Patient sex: M
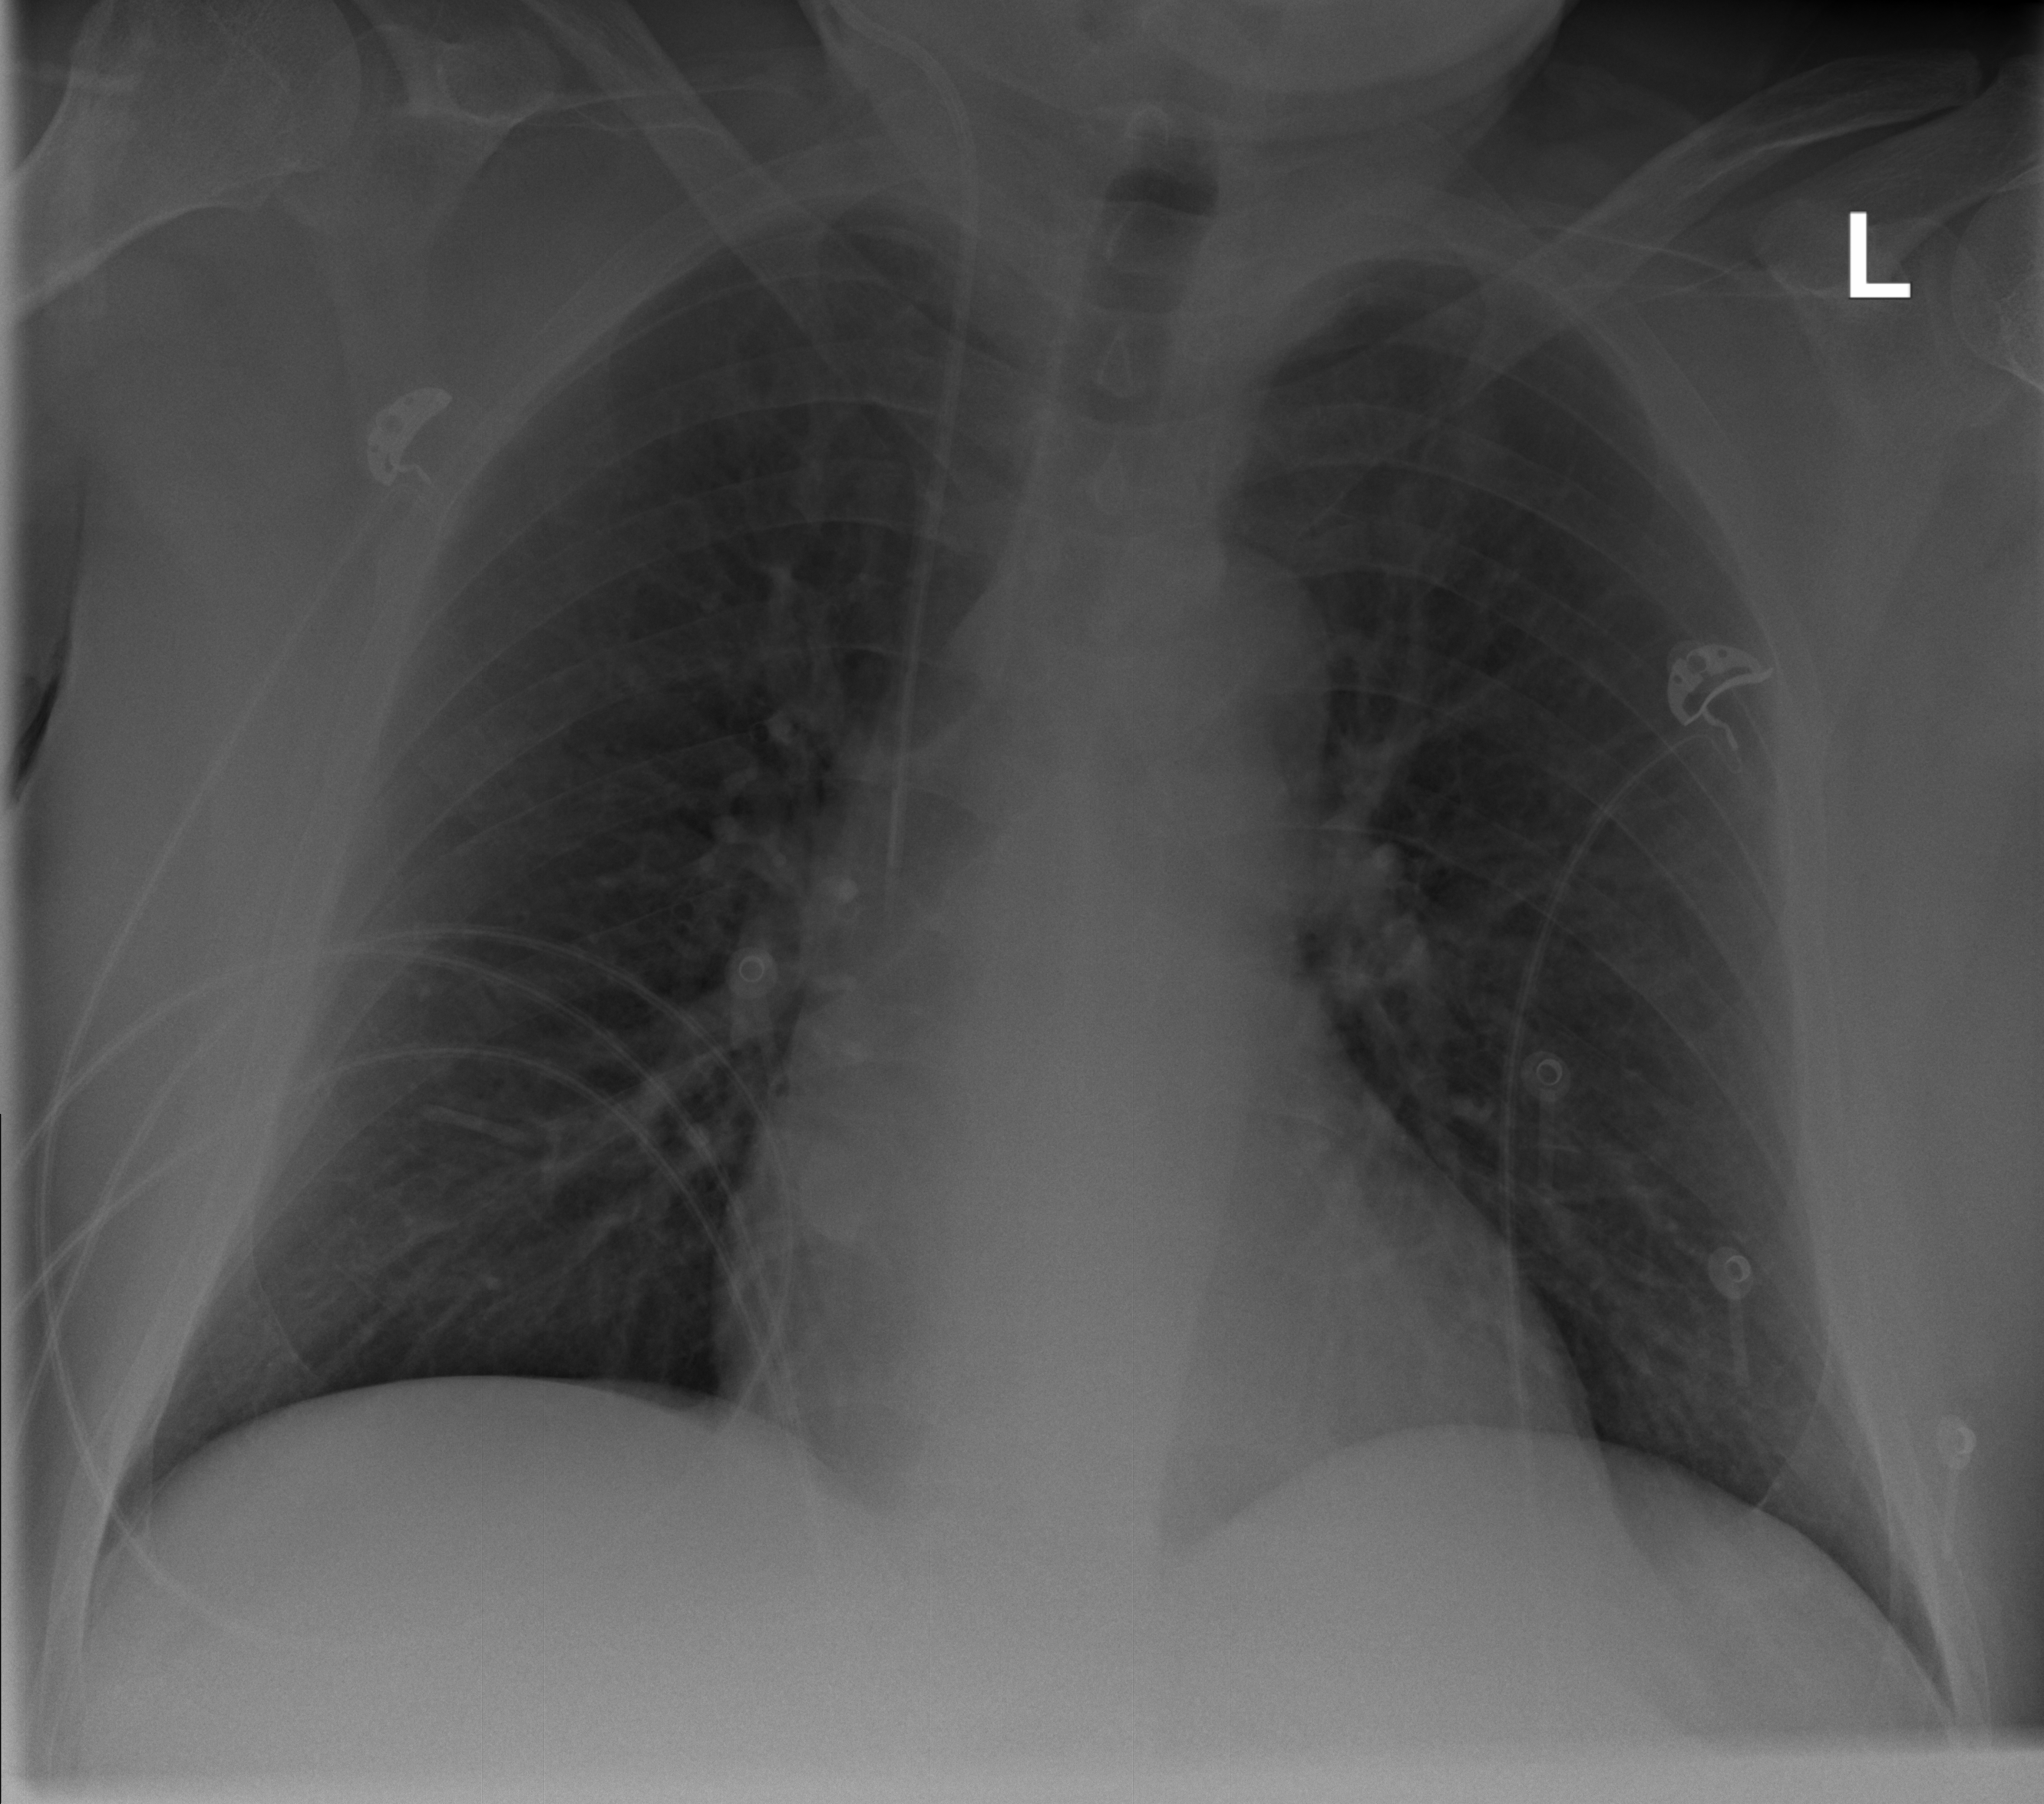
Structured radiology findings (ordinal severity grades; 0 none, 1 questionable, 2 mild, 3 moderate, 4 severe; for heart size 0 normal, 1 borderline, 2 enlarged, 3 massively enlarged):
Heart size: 1
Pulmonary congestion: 1
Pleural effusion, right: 0
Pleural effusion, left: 0
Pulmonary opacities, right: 0
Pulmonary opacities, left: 0
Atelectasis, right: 0
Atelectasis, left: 0